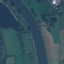
Land use / land cover: River